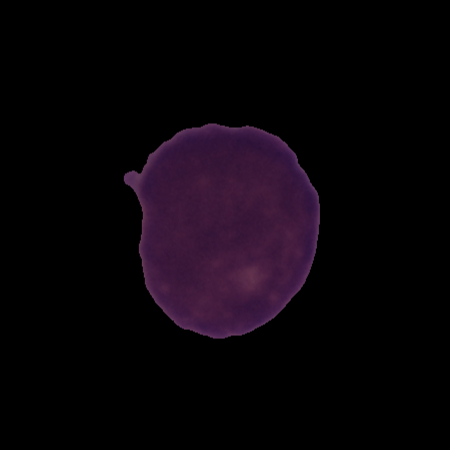
Label: cancer